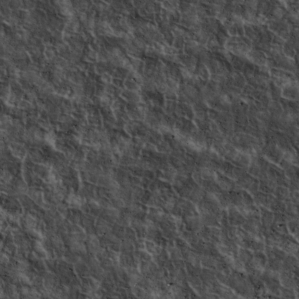
Label: non_frost